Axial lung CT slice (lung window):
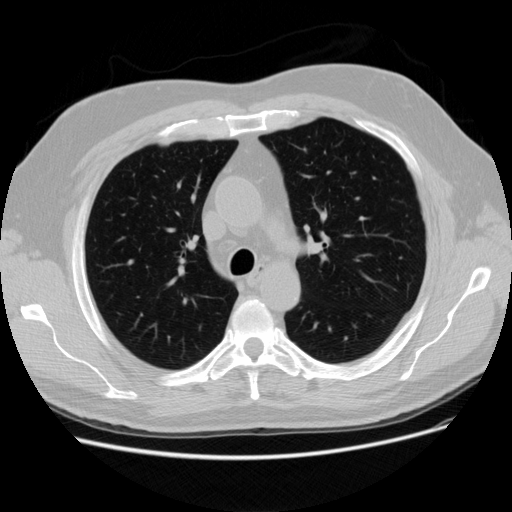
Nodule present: no